Question: I've created this autocomplete file, and it works:
'''
{
"scope": "source, text",
"completions":
[
{ "trigger": "load: {% load ... %}", "contents": "{% load ${1:static} %}$0" },
{ "trigger": "call: {% ... %} (call)", "contents": "{% $1 %}$0" },
{ "trigger": "comment: {% comment %}...{% endcomment%}", "contents": "{% comment %}
$0
{% endcomment %}
" },
{ "trigger": "lcm: {# ... #} (line comment)", "contents": "{# $0 #}" },
{ "trigger": "if: {% if %}...{% endif %} ", "contents": "{% if $1 %}
$0
{% endif %}
" },
{ "trigger": "ife: {% if %}...{% else %}...{% endif %}", "contents": "{% if $1 %}$2{% else %}$3{% endif %}$0" },
{ "trigger": "ife: {% if %}\n...\n{% else %}...{% endif %}", "contents": "{% if $1 %}
$0
{% else %}
{% endif %}
" },
{ "trigger": "url: {% url '...' %}", "contents": "{% url '$1' %}$0" },
{ "trigger": "extends: {% extends '...' %}", "contents": "{% extends '${1:base.html}' %}$0" },
{ "trigger": "var: {{ ... }}", "contents": "{{ $1 }}$0" },
{ "trigger": "block: {% block ... %}...{% endblock %}", "contents": "{% block $1 %}$0{% endblock %}" },
{ "trigger": "block: {% block ... %}\n...\n{% endblock %}", "contents": "{% block $1 %}
$0
{% endblock %}" },
{ "trigger": "for: {% for ... in ... %}...{% endfor %}", "contents": "{% for $1 in $2 %}
$0
{% endfor %}" }
]
}
'''
However, the popup is only showing up when I try to use it in file:

When in an HTML, txt, or py file, however (at least those are the three I tested so far), although the snippet expands properly when you hit (the trigger key), the popup dialog does not display you hit the key.
How do I get the popup to automatically display in these other types of files?
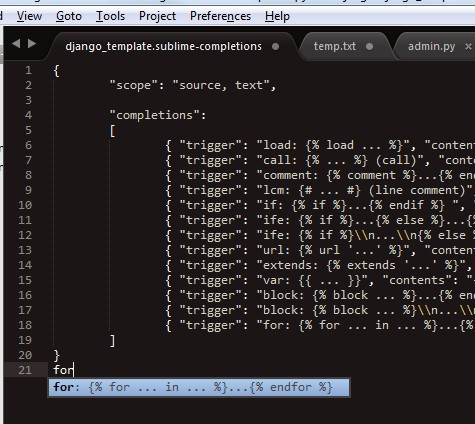
Answer: Open your user preferences and add the text scope (e.g. 'text' or 'text.html') to the 'auto_complete_selector' setting